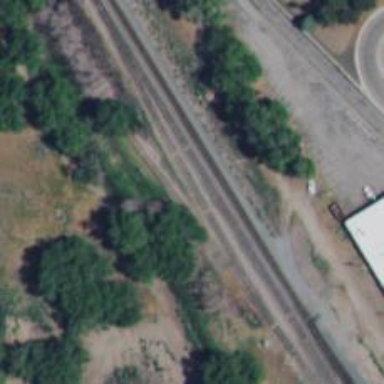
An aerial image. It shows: Railway siding for service.